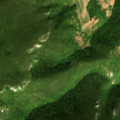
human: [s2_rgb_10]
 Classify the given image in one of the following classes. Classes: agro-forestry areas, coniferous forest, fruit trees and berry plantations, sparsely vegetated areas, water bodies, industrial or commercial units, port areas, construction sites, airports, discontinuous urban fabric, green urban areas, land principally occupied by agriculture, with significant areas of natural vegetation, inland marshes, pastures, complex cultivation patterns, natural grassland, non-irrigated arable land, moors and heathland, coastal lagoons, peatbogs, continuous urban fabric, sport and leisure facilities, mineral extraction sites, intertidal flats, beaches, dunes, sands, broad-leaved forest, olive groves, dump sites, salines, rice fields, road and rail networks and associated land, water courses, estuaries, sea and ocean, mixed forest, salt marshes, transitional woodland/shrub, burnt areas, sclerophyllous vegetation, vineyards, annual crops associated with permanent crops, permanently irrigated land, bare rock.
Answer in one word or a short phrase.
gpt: complex cultivation patterns, broad-leaved forest